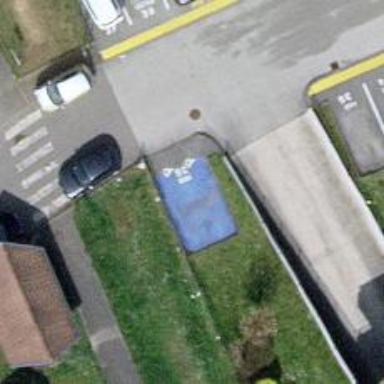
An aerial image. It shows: Parking available on the street side.